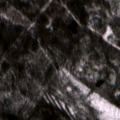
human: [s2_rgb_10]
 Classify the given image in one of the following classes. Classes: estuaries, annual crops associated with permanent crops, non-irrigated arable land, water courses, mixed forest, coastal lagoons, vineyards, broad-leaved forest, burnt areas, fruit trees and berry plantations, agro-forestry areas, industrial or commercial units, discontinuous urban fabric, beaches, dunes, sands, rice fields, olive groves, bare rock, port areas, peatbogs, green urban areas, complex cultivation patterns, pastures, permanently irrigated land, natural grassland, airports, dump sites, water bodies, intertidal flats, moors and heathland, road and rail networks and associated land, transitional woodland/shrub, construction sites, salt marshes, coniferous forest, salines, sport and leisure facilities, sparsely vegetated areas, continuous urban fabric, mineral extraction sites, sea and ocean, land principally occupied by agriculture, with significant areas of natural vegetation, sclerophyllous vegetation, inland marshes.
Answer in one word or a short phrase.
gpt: coniferous forest, mixed forest, transitional woodland/shrub